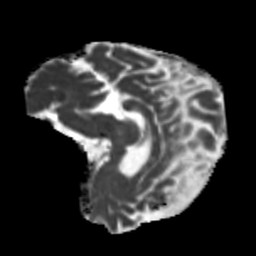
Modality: MD
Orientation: sagittal
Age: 62
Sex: female
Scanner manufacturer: siemens
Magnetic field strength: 3 T
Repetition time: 5.25 s
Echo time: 0.08 s